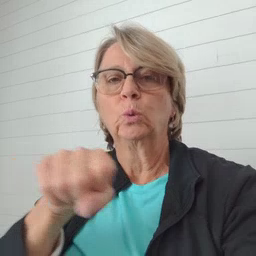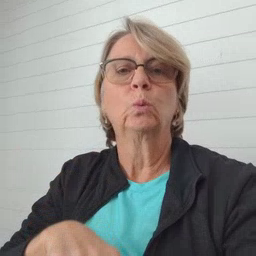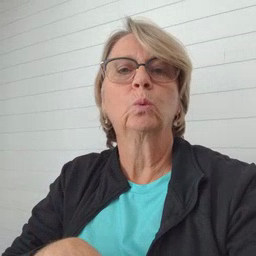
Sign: shoe